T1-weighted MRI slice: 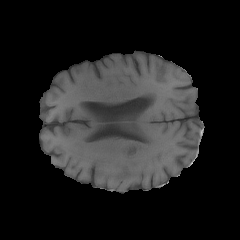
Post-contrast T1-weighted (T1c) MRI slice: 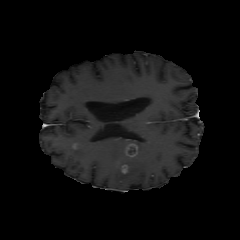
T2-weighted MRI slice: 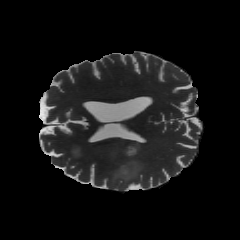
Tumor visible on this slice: yes